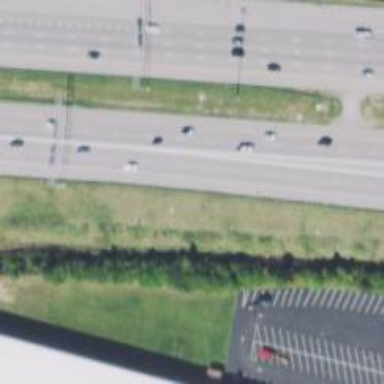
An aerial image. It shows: Motorway with embankment.